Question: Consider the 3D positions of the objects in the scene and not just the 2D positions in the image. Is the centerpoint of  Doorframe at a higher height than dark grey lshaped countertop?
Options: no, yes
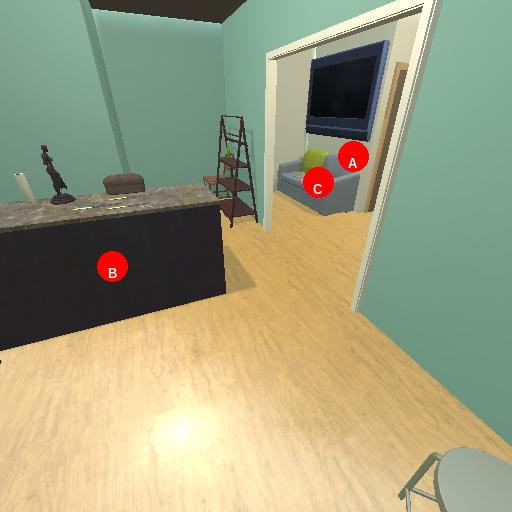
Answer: no